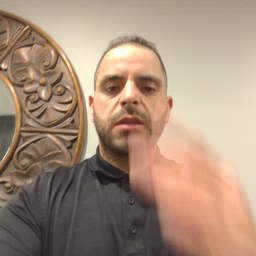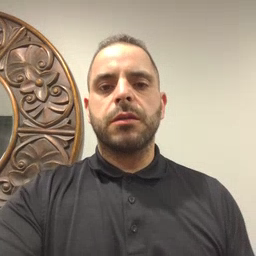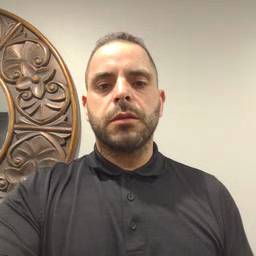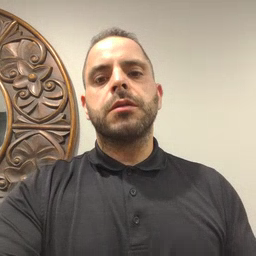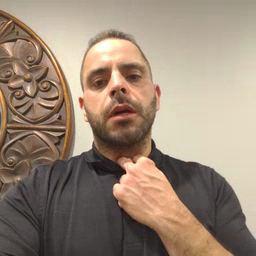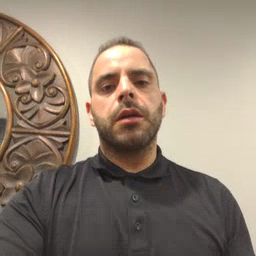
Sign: stuck